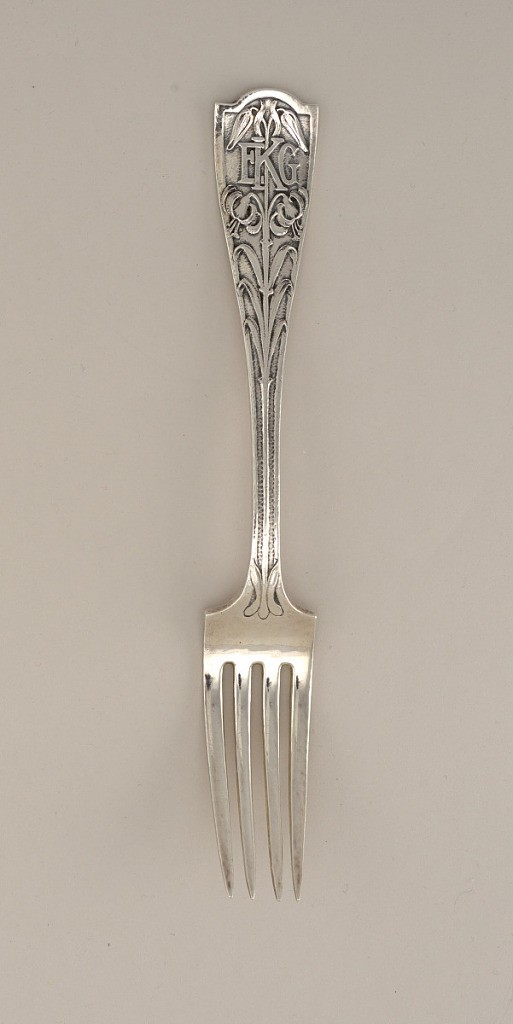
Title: Luncheon Fork from Rockledge Service
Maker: George Washington Maher, American, 1864–1926
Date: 1911–12
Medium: silver
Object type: fork
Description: Luncheon fork, part of flatware service designed in "Martelé" silver for "Rockledge Estate" in Winona, Minnesota. Four straight, elongated tines with curving squared off bowl. Narrow join, leading thick flat handle, with gently rounded sides, widening towards terminal. Obverse side decorated with lily motif within border, stemming from join of handle, continuing up handle with three sets of mirroring leaves on either side of central stem, terminating in mirroring lily blossoms encasing mongram 'EKG.' Terminal in form of segmented or flat arch, with slight upturn at tip. Reverse side of handle undecorated with plain textured hammered suface. Textured hammered surface visible throughout tines and handle.